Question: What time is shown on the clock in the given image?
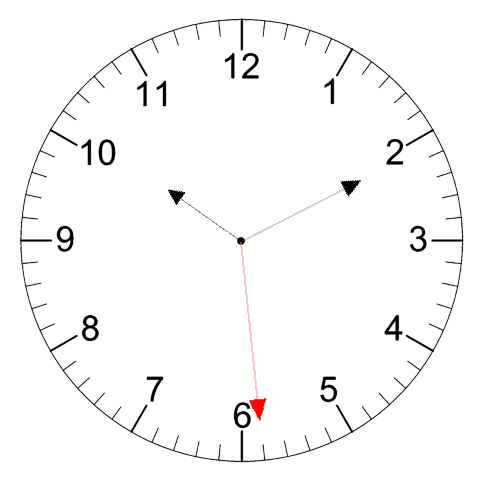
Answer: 10:10:29